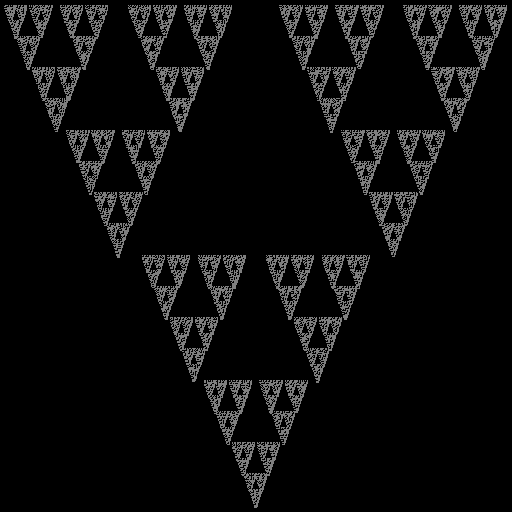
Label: sierpinski_gasket